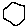
Label: hexagon